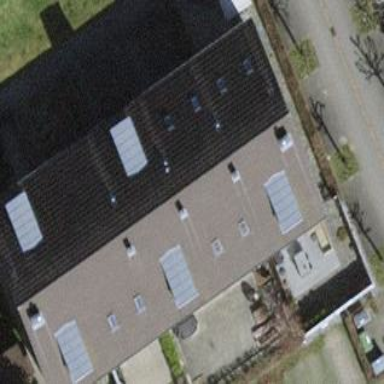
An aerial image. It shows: Terrace building.